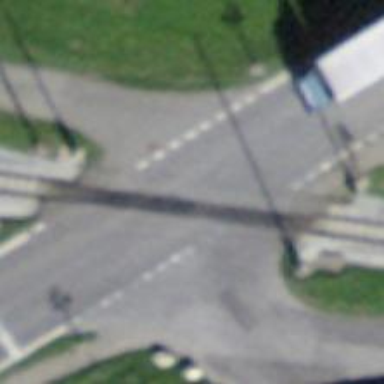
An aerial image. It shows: Railway level crossing.